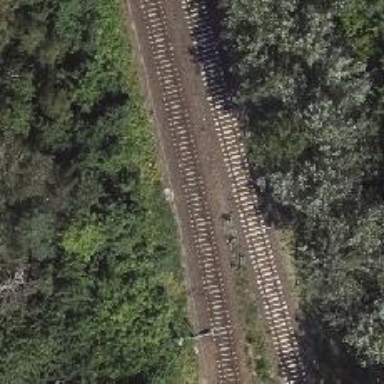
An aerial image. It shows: Milestone along the railway with catenary mast.